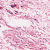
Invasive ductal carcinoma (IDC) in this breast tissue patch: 0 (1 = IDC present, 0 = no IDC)